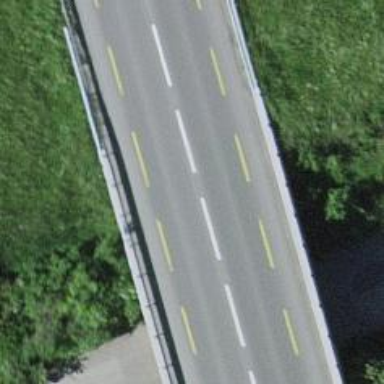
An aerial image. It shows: Primary highway bridge with asphalt surface. It includes designated lane for cyclists.